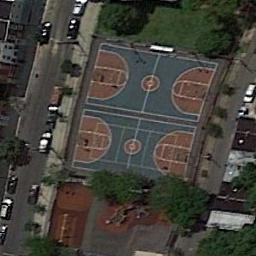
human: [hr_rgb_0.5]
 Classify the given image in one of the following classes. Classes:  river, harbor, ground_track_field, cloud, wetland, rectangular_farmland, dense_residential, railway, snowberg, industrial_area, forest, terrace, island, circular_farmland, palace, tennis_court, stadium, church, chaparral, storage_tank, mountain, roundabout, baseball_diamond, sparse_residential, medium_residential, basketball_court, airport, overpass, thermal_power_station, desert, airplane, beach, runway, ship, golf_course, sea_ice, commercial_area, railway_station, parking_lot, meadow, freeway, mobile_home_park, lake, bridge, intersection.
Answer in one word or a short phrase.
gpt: basketball_court